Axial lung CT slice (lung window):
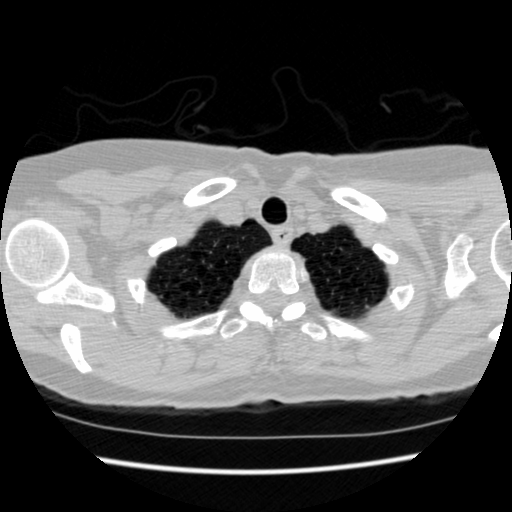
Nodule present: no